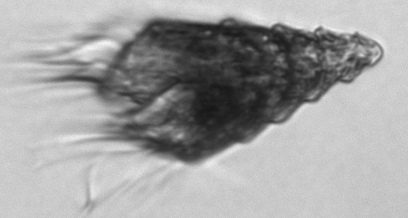
Label: Laboea_strobila